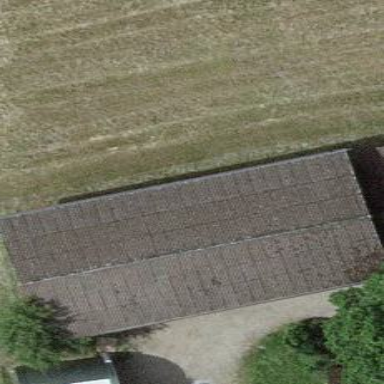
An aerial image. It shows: Shed.